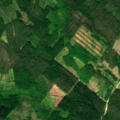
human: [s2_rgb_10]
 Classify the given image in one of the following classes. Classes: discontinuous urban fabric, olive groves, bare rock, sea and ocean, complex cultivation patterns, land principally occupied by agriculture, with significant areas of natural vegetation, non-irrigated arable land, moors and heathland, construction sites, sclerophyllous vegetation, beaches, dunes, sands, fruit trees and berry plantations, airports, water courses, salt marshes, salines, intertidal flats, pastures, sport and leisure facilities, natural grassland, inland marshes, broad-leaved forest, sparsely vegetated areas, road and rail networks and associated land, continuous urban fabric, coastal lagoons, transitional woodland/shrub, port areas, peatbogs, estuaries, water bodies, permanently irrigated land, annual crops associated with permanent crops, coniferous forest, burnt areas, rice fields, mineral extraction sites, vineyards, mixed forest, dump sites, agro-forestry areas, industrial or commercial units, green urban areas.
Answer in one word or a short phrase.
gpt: coniferous forest, mixed forest, transitional woodland/shrub